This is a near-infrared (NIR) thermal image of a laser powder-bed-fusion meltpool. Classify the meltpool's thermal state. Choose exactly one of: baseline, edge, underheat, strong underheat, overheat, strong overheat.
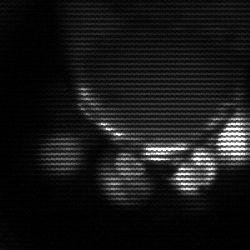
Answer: edge